【题型】解答题　【知识点】平面几何　【难度】easy
如图, 点 \( D \)、\( E \) 分别在 \(\triangle ABC\) 的边 \( AB \)、\( AC \) 上, \( DE // BC \)。如果 \( S_{\triangle ADE} = 2 \), \( S_{\triangle BCE} = 7.5 \)。求 \( S_{\triangle BDE} \)。

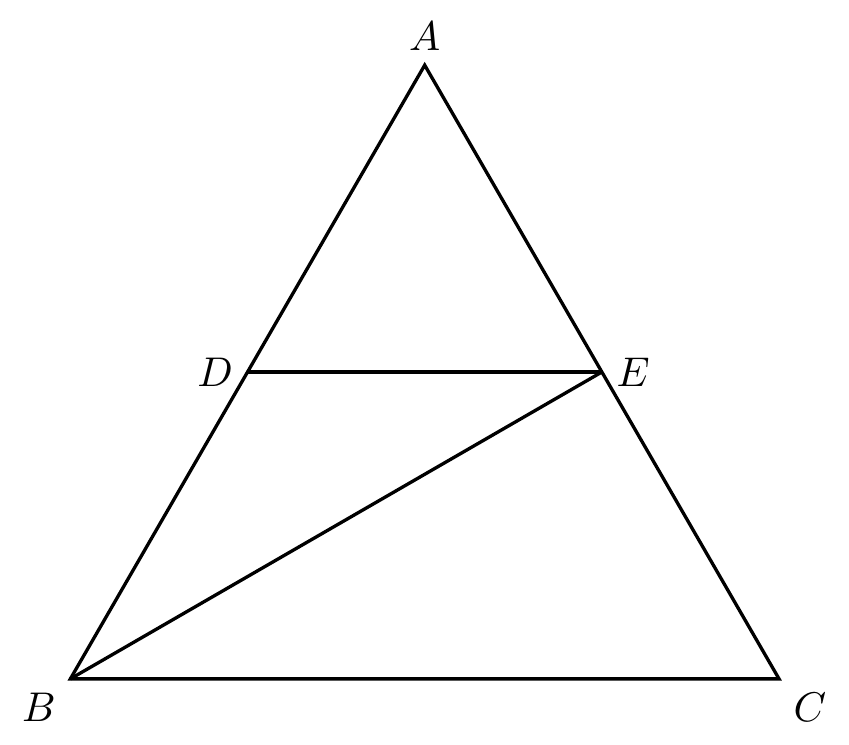
【解答】
解：$\because DE // BC$,
\[
\frac{AD}{DB} = \frac{AE}{EC},
\]
\[
\frac{S_{\triangle ADE}}{S_{\triangle BDE}} = \frac{AD}{BD},
\]
\[
\frac{S_{\triangle ABE}}{S_{\triangle BCE}} = \frac{AE}{EC},
\]
\[
\frac{S_{\triangle ADE}}{S_{\triangle BDE}} = \frac{S_{\triangle ABE}}{S_{\triangle BCE}}.
\]
设 \( S_{\triangle BDE} = x \), 又 \( S_{\triangle ADE} = 2 \), \( S_{\triangle BCE} = 7.5 \),
\[
\therefore \frac{2}{x} = \frac{2 + x}{7.5},
\]
\[
\therefore x_1 = 3, \quad x_2 = -5 \; (\text{舍}),
\]
\[
\therefore S_{\triangle DBE} = 3.
\]